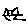
Label: cat